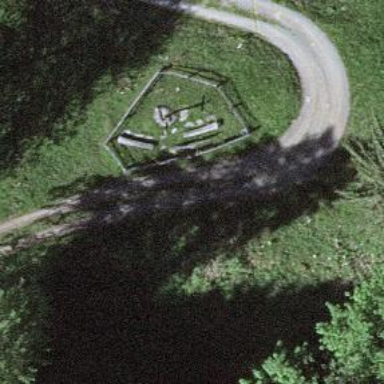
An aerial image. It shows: Bench.